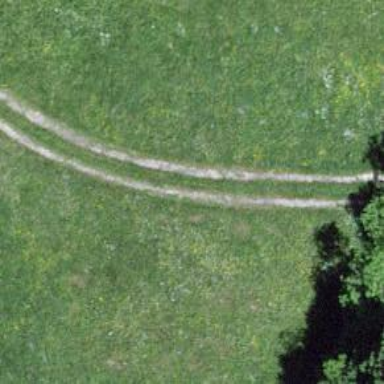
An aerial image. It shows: Grassy track with grade 5 track type.